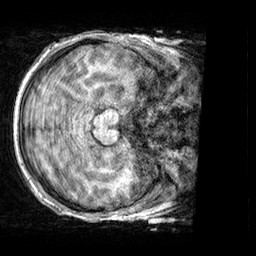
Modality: T1w
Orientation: axial
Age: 22
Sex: male
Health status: healthy
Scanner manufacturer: siemens
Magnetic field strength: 3 T
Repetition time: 2.3 s
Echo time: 0.00303 s